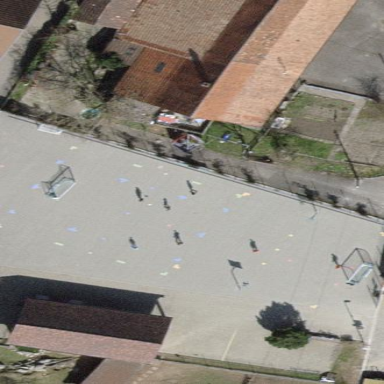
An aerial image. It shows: Pitch with paving stones surface used for soccer and basketball.